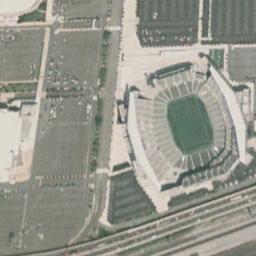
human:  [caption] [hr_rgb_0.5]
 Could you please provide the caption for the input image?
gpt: Square stadium next to the road and parking lot .

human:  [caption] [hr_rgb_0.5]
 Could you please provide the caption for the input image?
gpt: The stadium is on the bare land next to some roads .

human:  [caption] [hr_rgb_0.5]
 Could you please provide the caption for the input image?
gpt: There are many cars in the parking lot next to the stadium .

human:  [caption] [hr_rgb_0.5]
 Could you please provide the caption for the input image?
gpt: The stadium is shaped like a ring .

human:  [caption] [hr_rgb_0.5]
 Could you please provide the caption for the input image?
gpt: There are some empty land around the stadium .